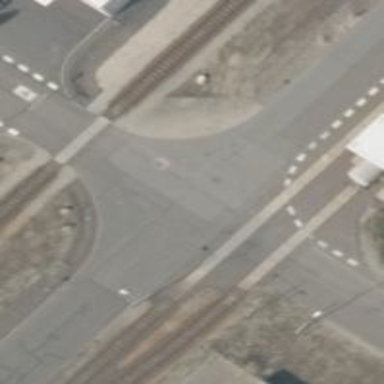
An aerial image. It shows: Level crossing along the railway.